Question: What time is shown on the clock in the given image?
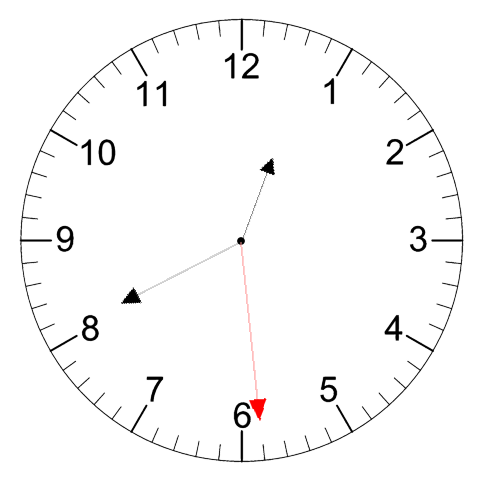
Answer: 12:40:29